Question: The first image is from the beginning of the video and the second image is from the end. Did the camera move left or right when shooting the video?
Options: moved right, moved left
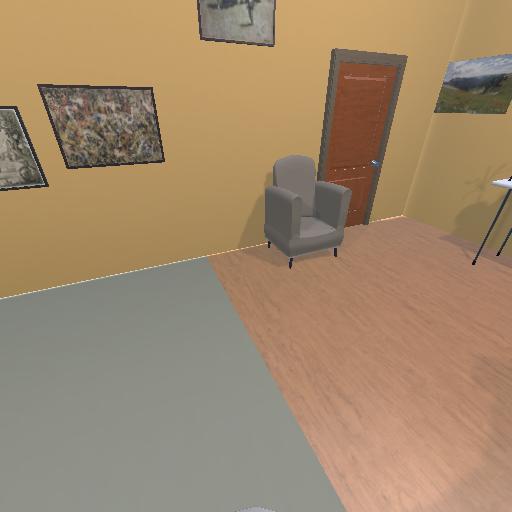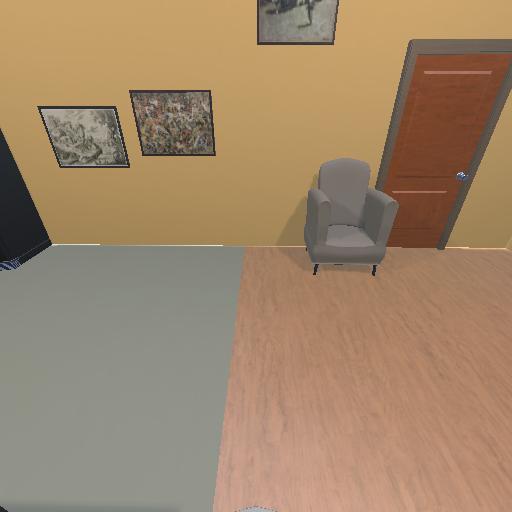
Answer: moved right